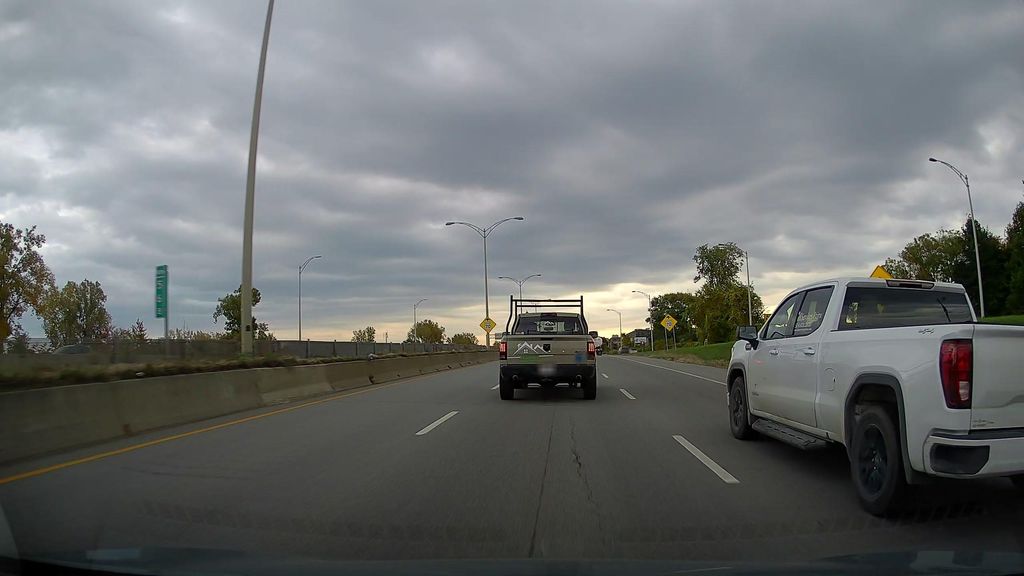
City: montreal